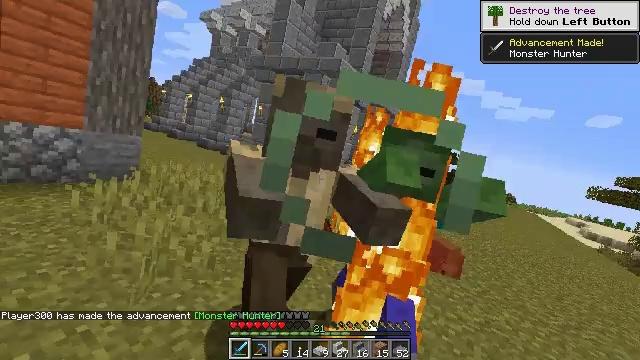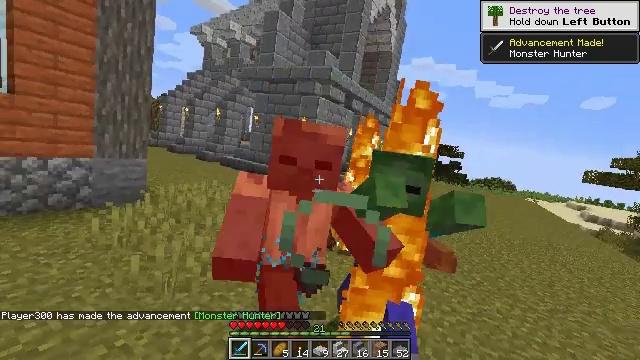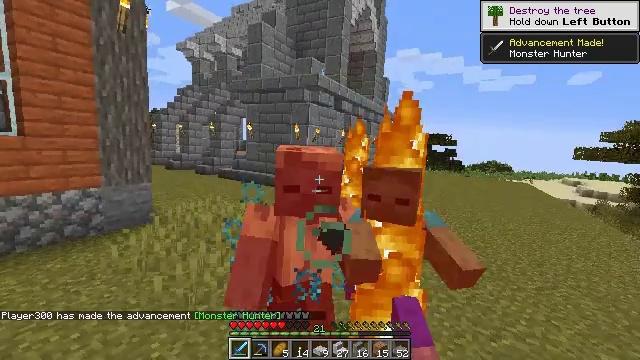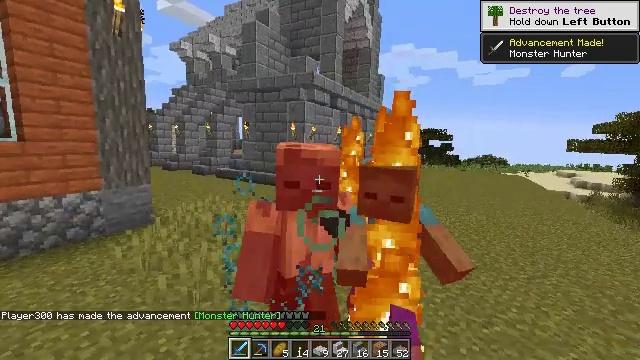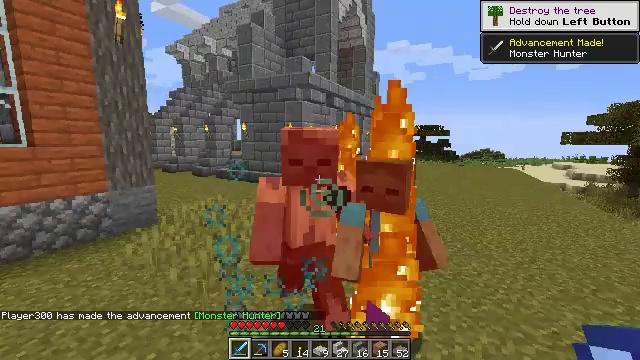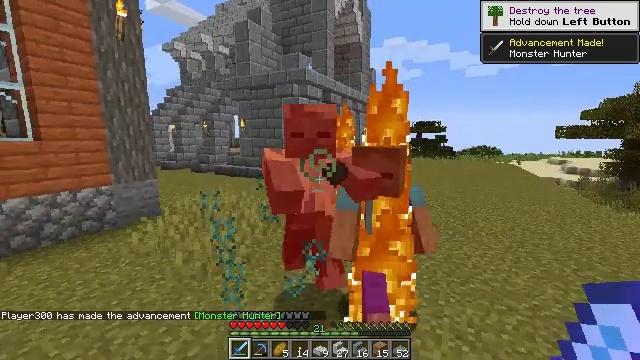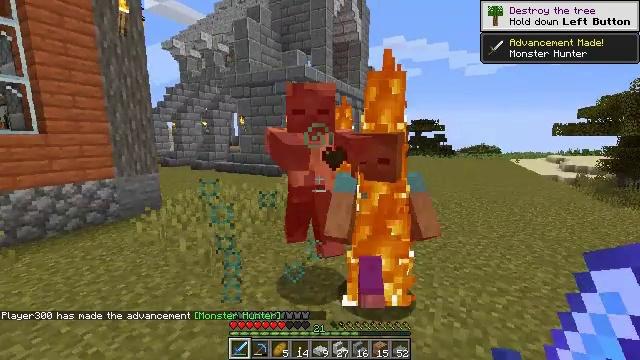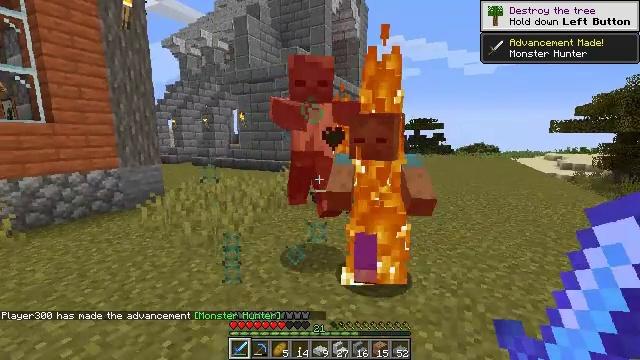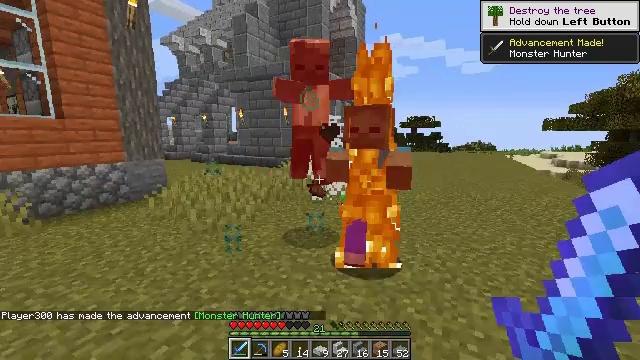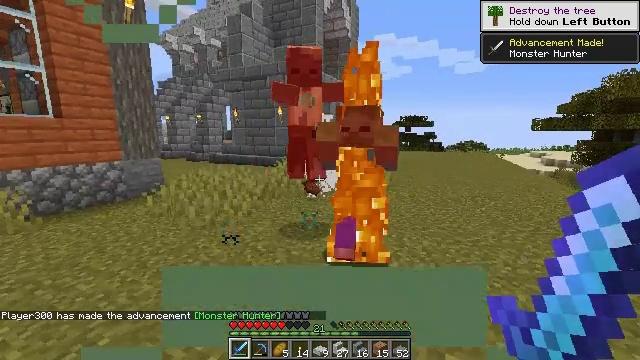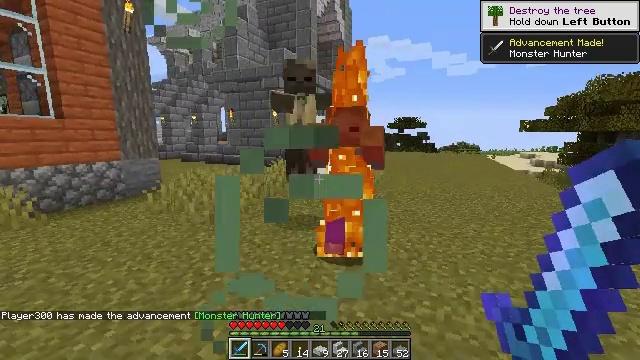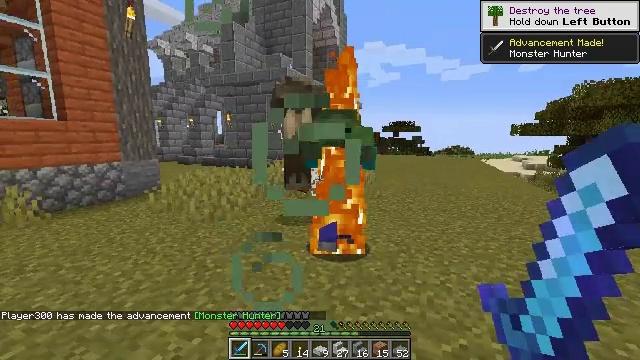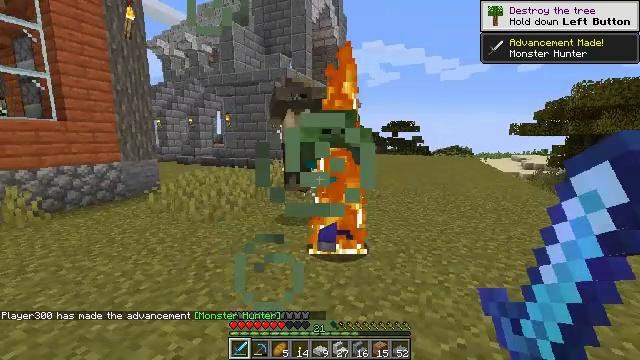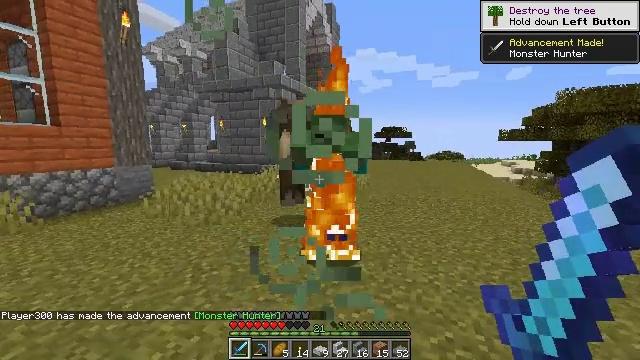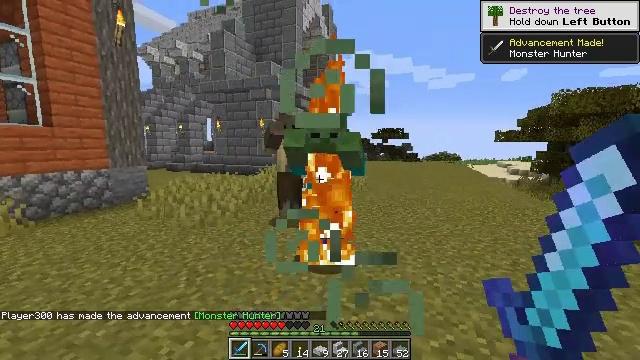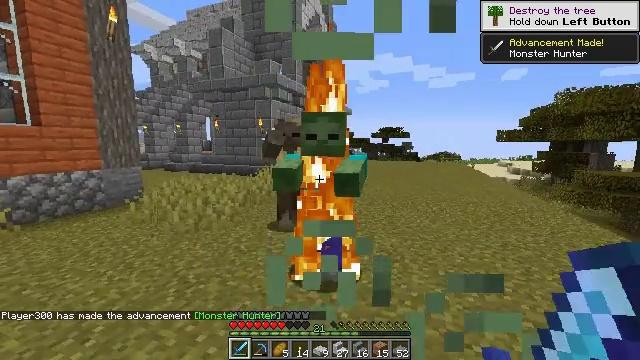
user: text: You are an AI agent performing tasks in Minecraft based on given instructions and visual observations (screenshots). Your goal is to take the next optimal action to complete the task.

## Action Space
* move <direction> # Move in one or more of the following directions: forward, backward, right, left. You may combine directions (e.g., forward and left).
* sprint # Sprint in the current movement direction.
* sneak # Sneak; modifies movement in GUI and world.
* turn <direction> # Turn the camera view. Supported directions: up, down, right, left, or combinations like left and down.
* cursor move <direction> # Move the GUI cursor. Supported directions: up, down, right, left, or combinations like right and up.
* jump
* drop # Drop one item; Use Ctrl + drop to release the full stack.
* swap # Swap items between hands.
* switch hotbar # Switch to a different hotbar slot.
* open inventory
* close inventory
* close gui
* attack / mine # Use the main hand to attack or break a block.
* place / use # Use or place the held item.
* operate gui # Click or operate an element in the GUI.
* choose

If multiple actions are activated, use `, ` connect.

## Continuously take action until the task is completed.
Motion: motion action
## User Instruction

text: Kill mobs.
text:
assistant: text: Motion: move back
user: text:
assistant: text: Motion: move back
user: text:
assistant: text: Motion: move back
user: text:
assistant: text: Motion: move back
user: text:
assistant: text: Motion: move back
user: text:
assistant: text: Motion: move back
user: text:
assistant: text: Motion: move back
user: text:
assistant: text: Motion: move back
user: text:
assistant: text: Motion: move back, turn right
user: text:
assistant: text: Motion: move back, turn right
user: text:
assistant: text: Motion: move back
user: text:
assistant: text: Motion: no_op
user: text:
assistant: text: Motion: move forward, turn right and up
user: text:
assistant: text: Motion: move forward
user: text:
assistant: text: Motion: move forward, attack / mine
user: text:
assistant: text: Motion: attack / mine
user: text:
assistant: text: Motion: attack / mine
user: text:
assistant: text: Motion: attack / mine
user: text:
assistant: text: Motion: attack / mine
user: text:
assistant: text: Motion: attack / mine
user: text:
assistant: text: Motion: attack / mine
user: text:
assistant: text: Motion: attack / mine
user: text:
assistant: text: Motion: move back, attack / mine
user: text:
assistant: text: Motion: move back, attack / mine
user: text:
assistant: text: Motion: move back
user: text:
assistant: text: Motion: move back
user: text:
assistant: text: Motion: move back
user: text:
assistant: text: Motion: move back
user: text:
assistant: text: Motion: move back
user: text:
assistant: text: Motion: no_op